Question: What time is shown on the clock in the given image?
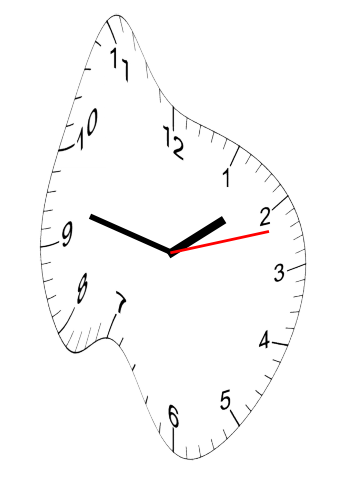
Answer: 01:47:12